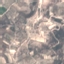
Land use / land cover class: PermanentCrop